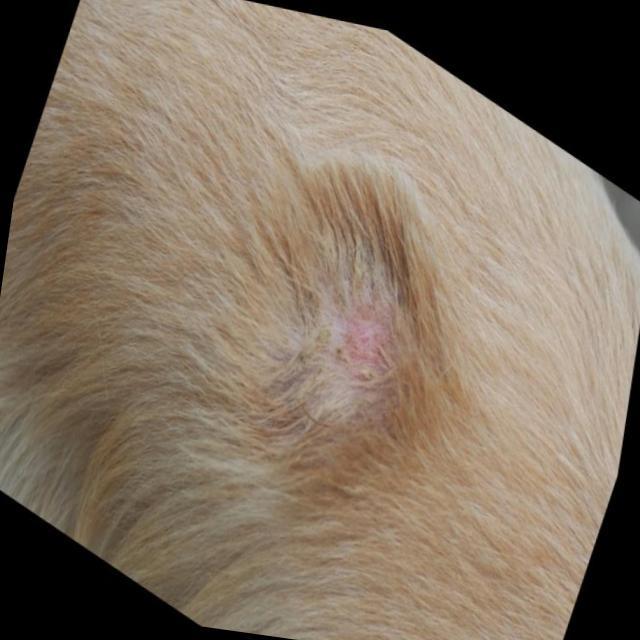
Canine ringworm (Dermatophytosis) — fungal infection caused by Microsporum or Trichophyton. Presents with circular alopecia, scaling, crusting, and broken hairs.